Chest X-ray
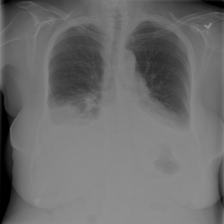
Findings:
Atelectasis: positive
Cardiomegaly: negative
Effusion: positive
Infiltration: negative
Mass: negative
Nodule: negative
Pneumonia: negative
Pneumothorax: negative
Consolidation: negative
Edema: negative
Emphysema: negative
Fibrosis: negative
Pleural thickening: negative
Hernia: negative